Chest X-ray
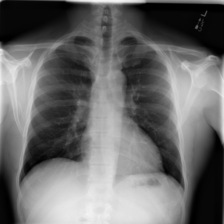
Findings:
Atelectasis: negative
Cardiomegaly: negative
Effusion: negative
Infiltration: negative
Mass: negative
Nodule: negative
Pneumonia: negative
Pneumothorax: negative
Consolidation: negative
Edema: negative
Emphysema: negative
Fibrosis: negative
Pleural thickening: negative
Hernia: negative